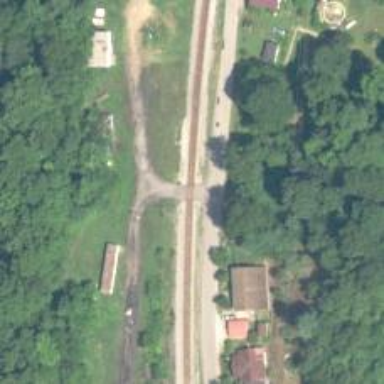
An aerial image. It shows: Level crossing along the railway.